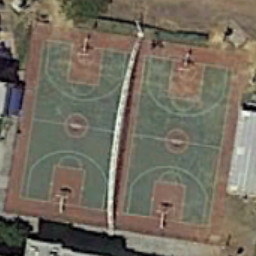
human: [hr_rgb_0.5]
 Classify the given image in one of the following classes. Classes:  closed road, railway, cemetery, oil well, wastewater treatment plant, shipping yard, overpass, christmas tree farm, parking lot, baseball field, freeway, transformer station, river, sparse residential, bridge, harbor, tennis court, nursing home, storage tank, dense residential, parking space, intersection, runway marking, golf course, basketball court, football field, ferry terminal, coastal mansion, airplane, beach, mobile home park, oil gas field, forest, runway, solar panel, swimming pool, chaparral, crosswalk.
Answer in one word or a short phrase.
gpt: basketball court